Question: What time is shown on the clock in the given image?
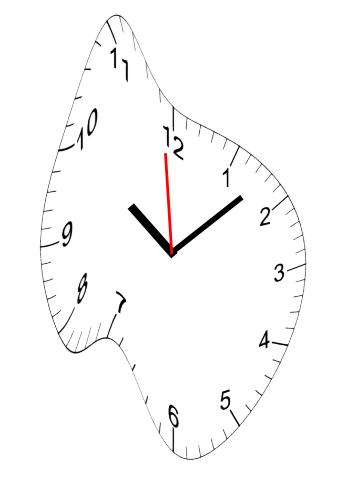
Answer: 10:07:59